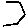
Label: hexagon